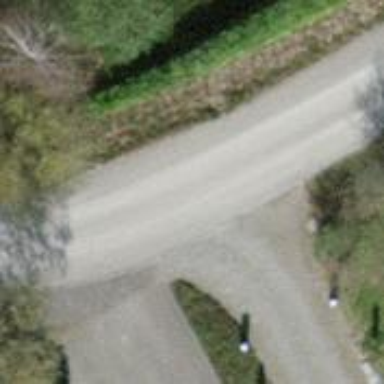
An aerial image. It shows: Residential road.